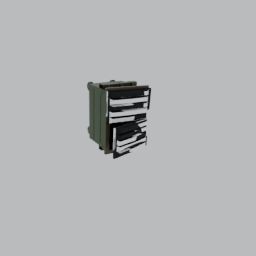
Label: tools